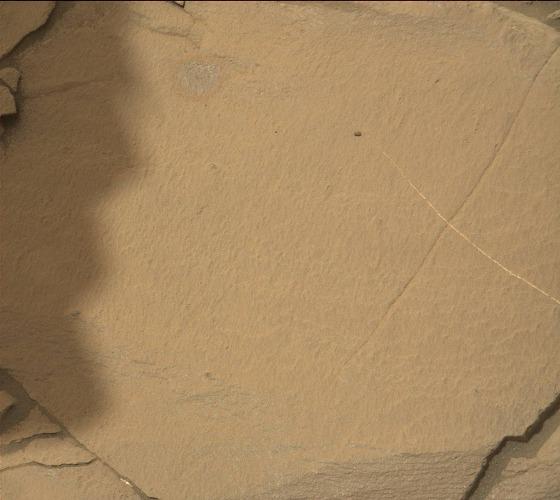
Terrain classes present: Bedrock, Gravel / Sand / Soil, Shadow